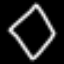
Label: diamond